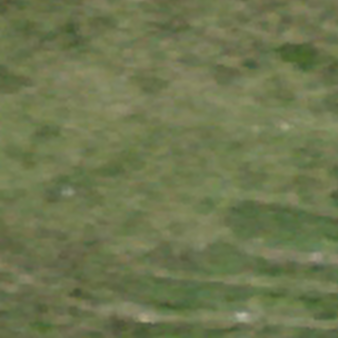
Label: other